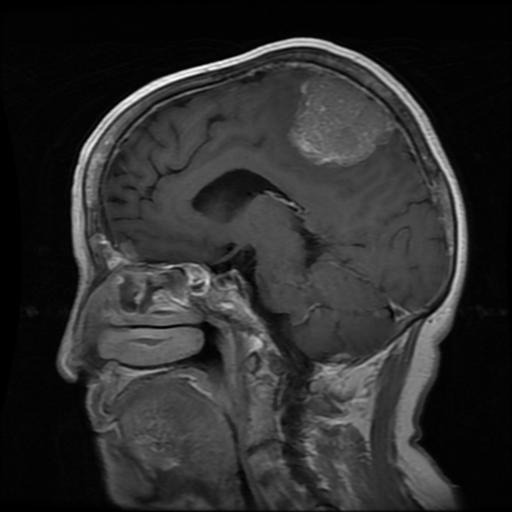
Label: meningioma